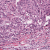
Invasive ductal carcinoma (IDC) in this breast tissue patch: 1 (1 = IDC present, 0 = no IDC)